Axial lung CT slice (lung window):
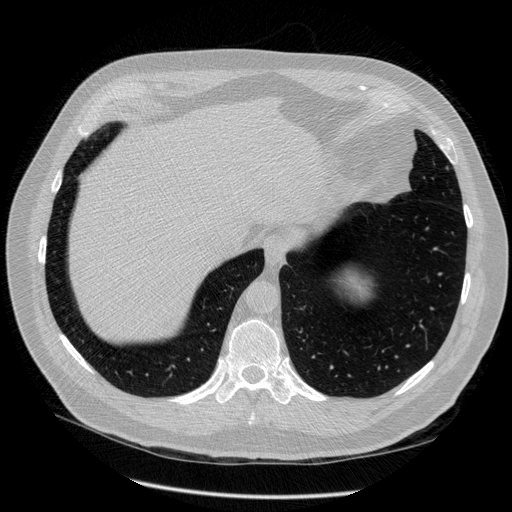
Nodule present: no